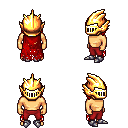
a pixel art fantasy rpg character, male body template, human, tanned skin, red tattered cape, red pants, red pageboy hairstyle, gold helm, metal boots, four views (front, back, left, right), 2x2 character sprite sheet, small pixel art, hard edges, no anti-aliasing